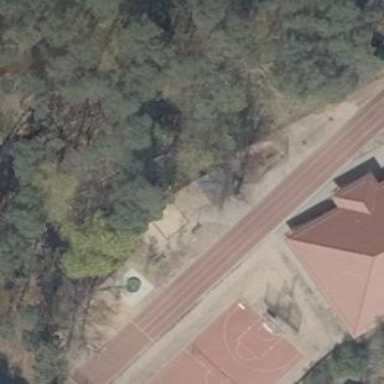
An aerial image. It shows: Track located within leisure land area.